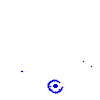
Particle: kaon